Question: I have this issue with Facebook logo on fixed div and absolute positioned icon
Any ideas why? All other icons works like a charm.
Here is piece of code.
And it's result

'''
.widgets-container {
position: fixed;
top: 120px;
right: 0;
z-index: 9999
}
.widget-item .widget-icon {
background-color: #e21836;
background-position: 50% 0
}
.widget-icon.sharefb:before {
content: "
082";
font-family: "Font Awesome\ 5 Pro";
position: absolute;
left: calc(50% - .5em);
top: calc(50% - .3em);
font-weight: 100;
font-size: 2rem;
color: #fff
}
.widget-icon {
cursor: pointer;
width: 48px;
height: 48px;
background-color: #e21836;
display: inline-block;
background-repeat: no-repeat;
background-position: 50%;
position: relative;
z-index: 100;
border: 1px solid transparent
}
'''
'''
<link href="https://use.fontawesome.com/releases/v5.4.1/css/all.css" rel="stylesheet"/>
<div class="widgets-container">
<div id="sharefb-widget" class="widget-item">
<div class="widget-icon sharefb"></div>
</div>
</div>
'''
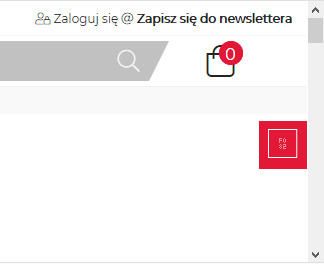
Answer: '''
.widgets-container {
position: fixed;
top: 120px;
right: 0;
z-index: 9999
}
.widget-item .widget-icon {
background-color: #e21836;
background-position: 50% 0
}
.widget-icon.sharefb:before {
content: "
082";
/* font-family: "Font Awesome\ 5 Pro"; change this */
/* to this */ font-family: "Font Awesome 5 Brands";
position: absolute;
left: calc(50% - .5em);
top: calc(50% - .3em);
font-weight: 100;
font-size: 2rem;
color: #fff
}
.widget-icon {
cursor: pointer;
width: 48px;
height: 48px;
background-color: #e21836;
display: inline-block;
background-repeat: no-repeat;
background-position: 50%;
position: relative;
z-index: 100;
border: 1px solid transparent
}
'''
'''
<link href="https://use.fontawesome.com/releases/v5.4.1/css/all.css" rel="stylesheet"/>
<div class="widgets-container">
<div id="sharefb-widget" class="widget-item">
<div class="widget-icon sharefb"></div>
</div>
</div>
'''